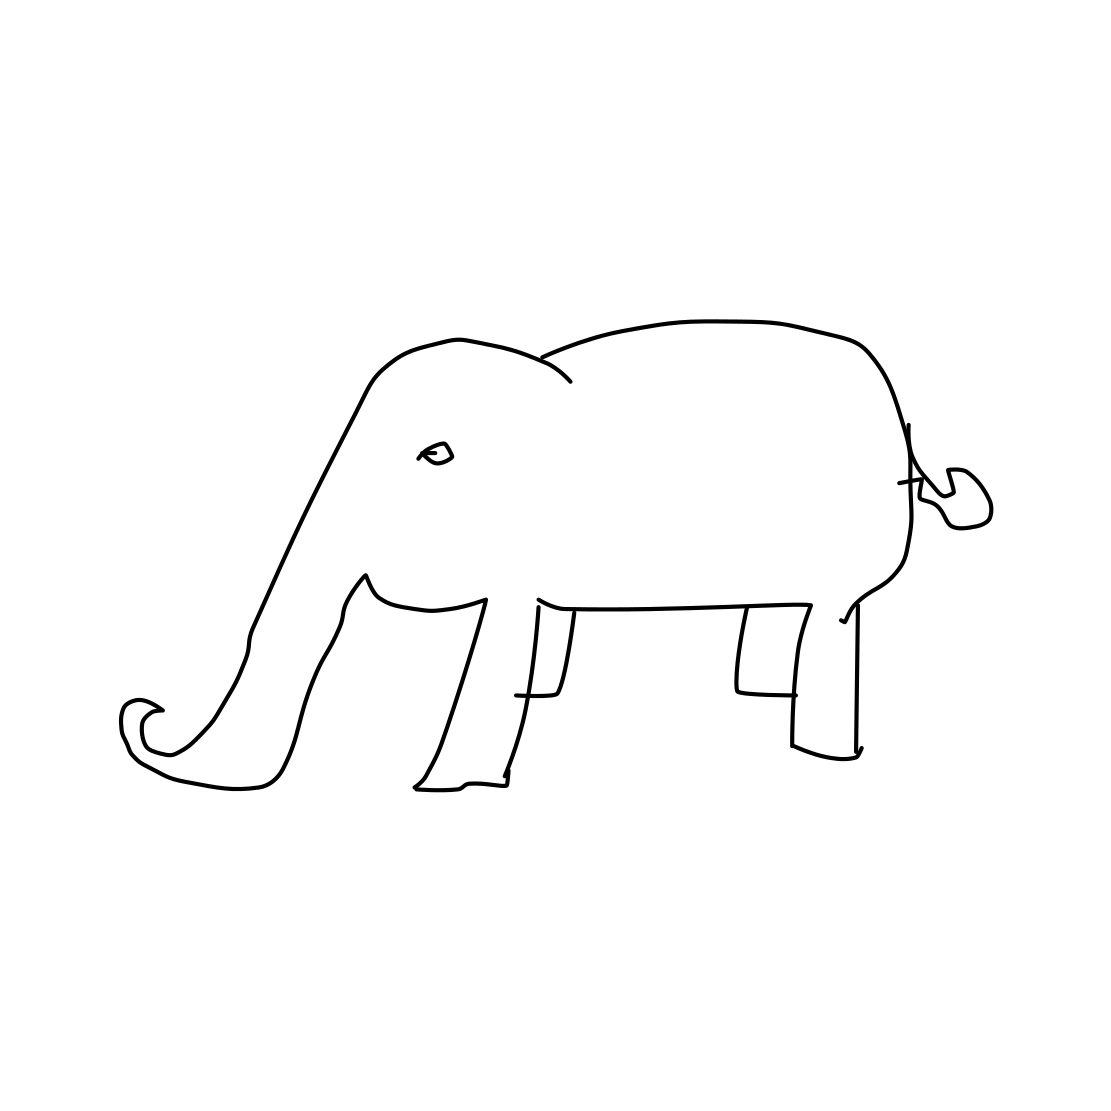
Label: elephant